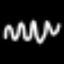
Label: squiggle